Field crop: tomato
Growth stage: 1
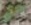
Species: solanum